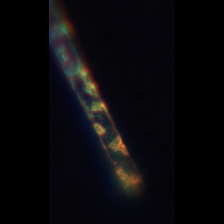
Taxon: Leptocylindrus
Group: Diatoms